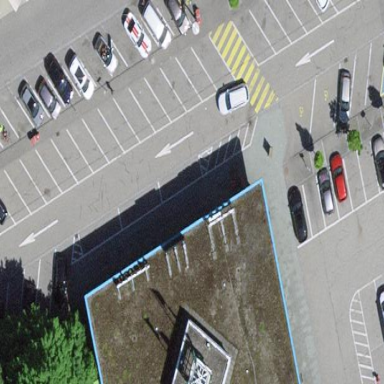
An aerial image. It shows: Street-side parking area.